Question: how can I take the date out of 'In time and Out time columns', put it in another field and leave the time as HH:MM format?

Date: 2014-11-10
In: 07:28
Out: 17:29
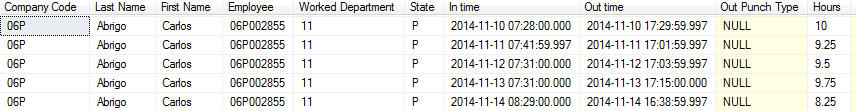
Answer: how about:
'''
select
convert(date, [In Time]) as Date,
convert(time, [In Time]) as In,
convert(time, [Out Time]) as Out
'''
(only works in sql server 2012 i believe. What are you using?)
This link shows how to do it in SQL Server editions below 2012
<URL>